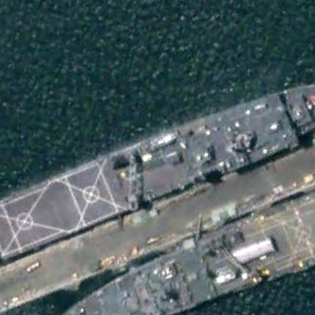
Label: combat